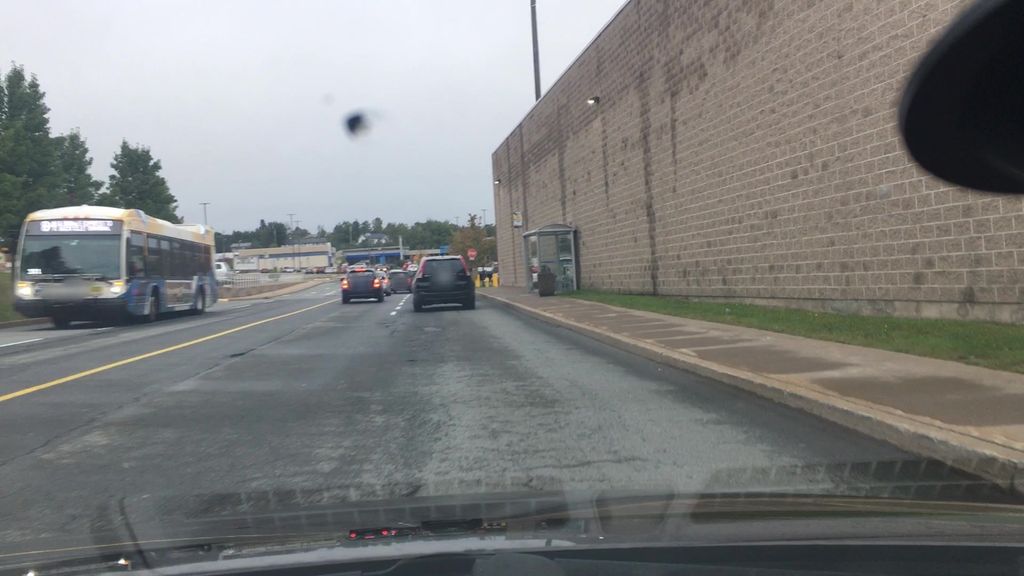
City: halifax